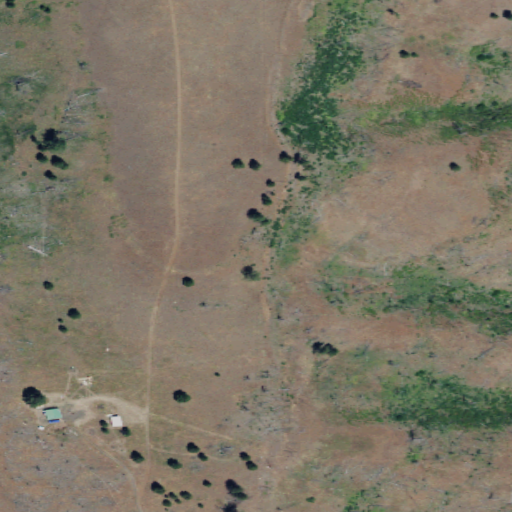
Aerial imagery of ridge(s) in Washington named Stevens Ridge containing grassland, evergreen forest, shrub, and open development